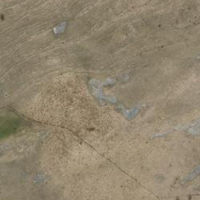
EUNIS habitat code: 23
Species observed at this site:
Aphantopus hyperantus
Minois dryas
Melanargia galathea